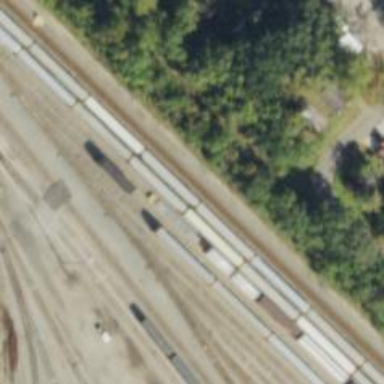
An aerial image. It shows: Railway yard.